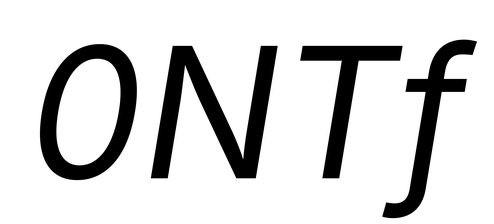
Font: Inter-Italic_Italic